Aerial crown-view tile of a tropical tree (Barro Colorado Island, Panama), acquired 20240813:
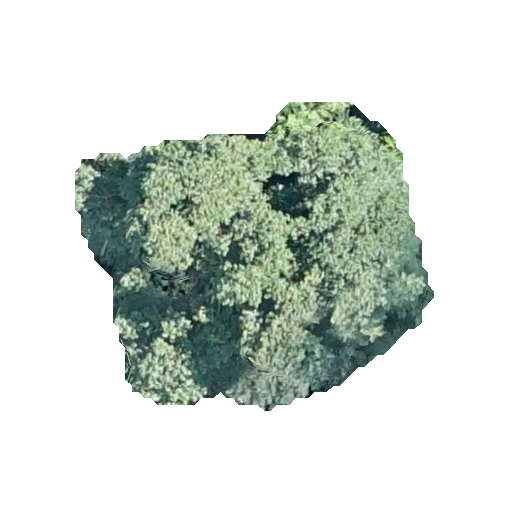
Species: Luehea seemannii
GBIF accepted scientific name: Luehea seemannii
Crown area: 121.324 m²